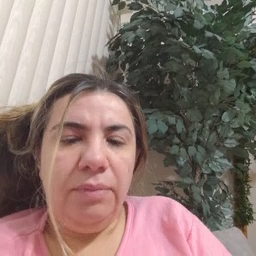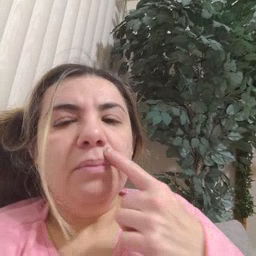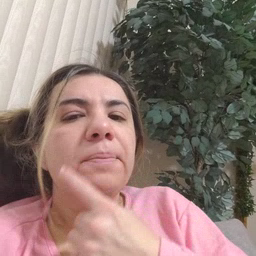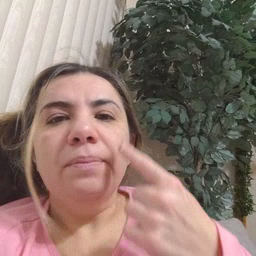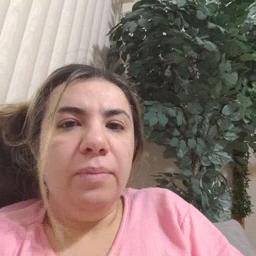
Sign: lips